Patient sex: M
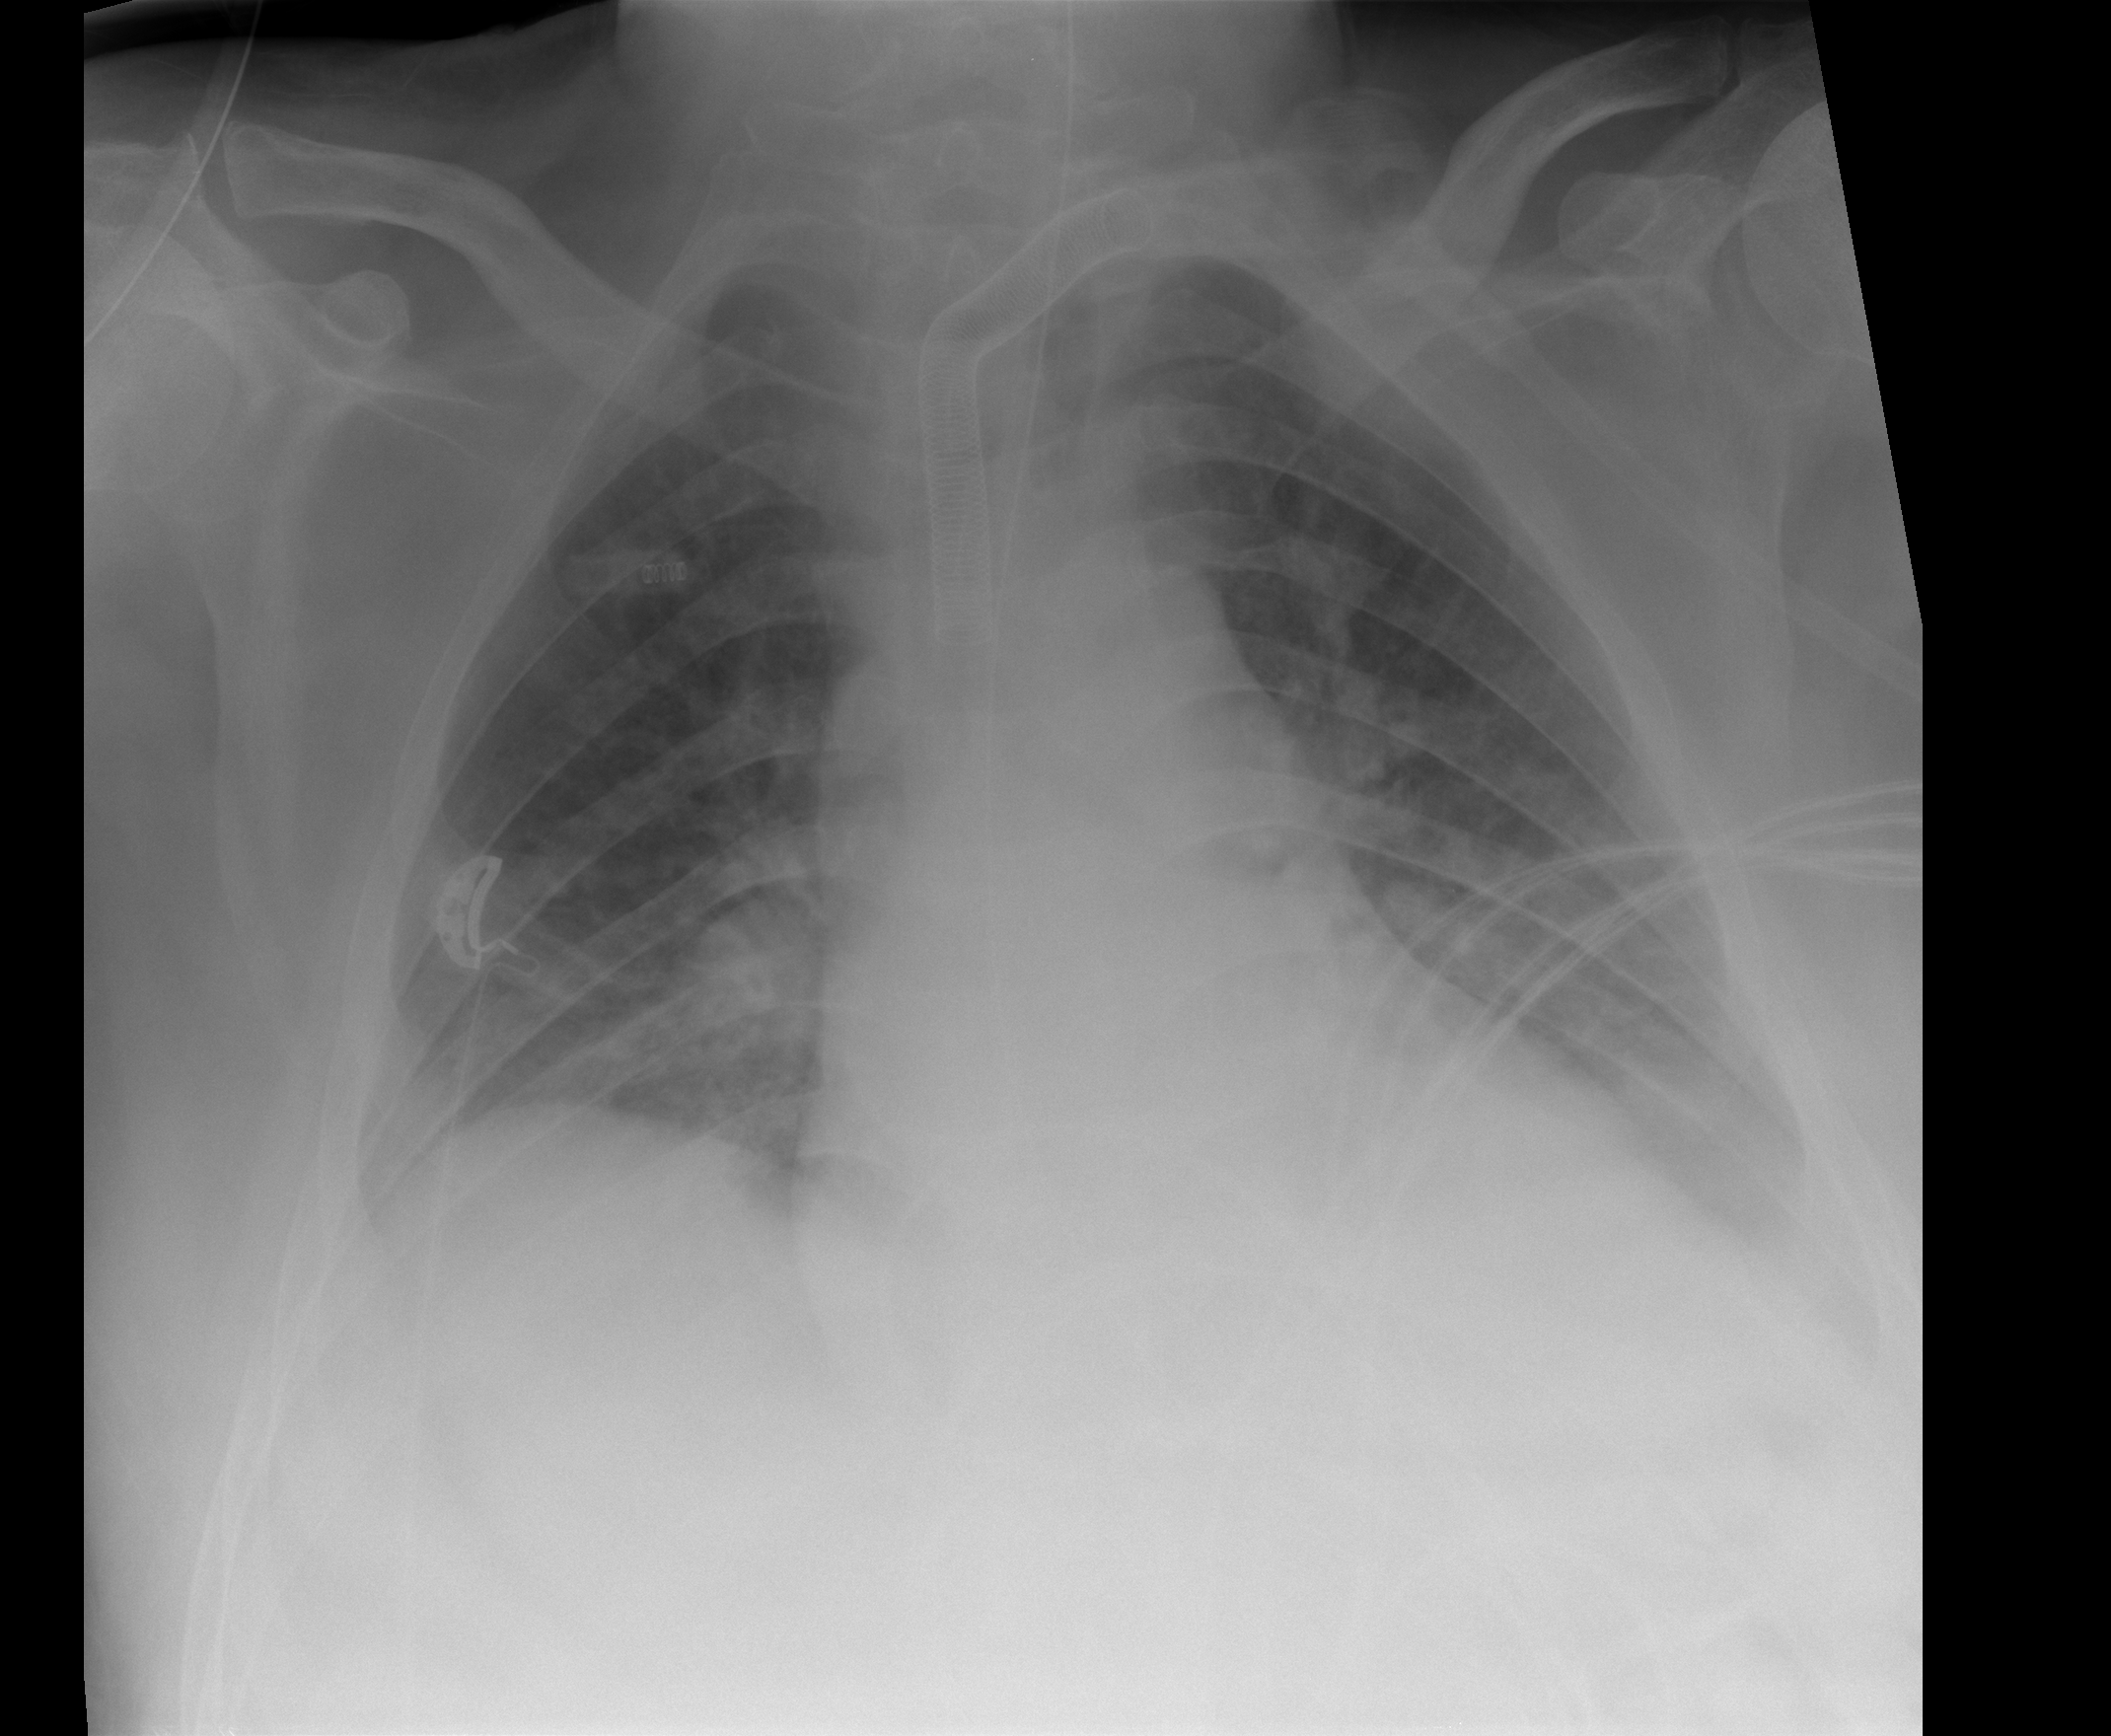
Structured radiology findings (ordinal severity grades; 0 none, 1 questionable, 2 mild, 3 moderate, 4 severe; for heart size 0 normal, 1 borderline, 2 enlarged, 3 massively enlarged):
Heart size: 1
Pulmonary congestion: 2
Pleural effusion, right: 0
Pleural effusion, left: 0
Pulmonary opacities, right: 0
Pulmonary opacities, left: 0
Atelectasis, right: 2
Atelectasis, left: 2